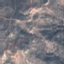
Land use / land cover: HerbaceousVegetation